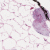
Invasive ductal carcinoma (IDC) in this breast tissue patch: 0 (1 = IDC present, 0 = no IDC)